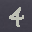
Label: 4